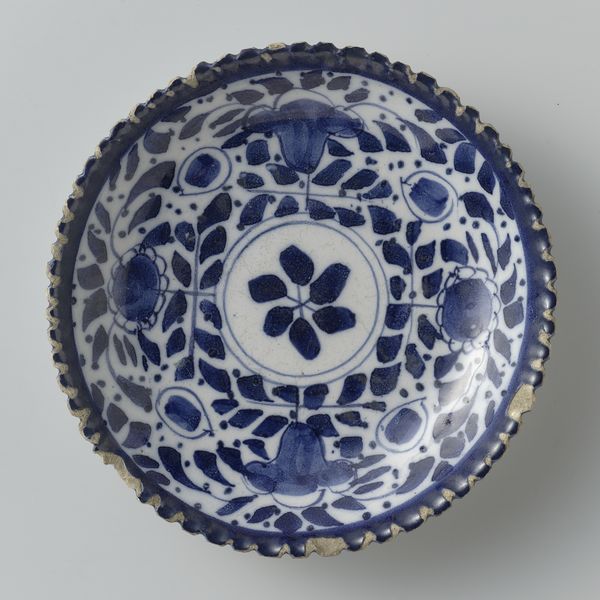
Titel: Schotel van faience, blauw beschilderd
Standort: Amsterdam
Institution: Rijksmuseum
Schlagwörter: blue, white, old, flowers, pattern, flower, greek, roman, leaves, antique, design, art, nineteenth century, circle, circles, ceramic, floral, chinese, dish, artifact, plate, round, fluted, porcelain, bowl, chip, edge, petals, symmetric, scallop, chipped, ware, cracked, lotus, scalloped, blue edge, blue ware, fluted edge, crimp, \artifact